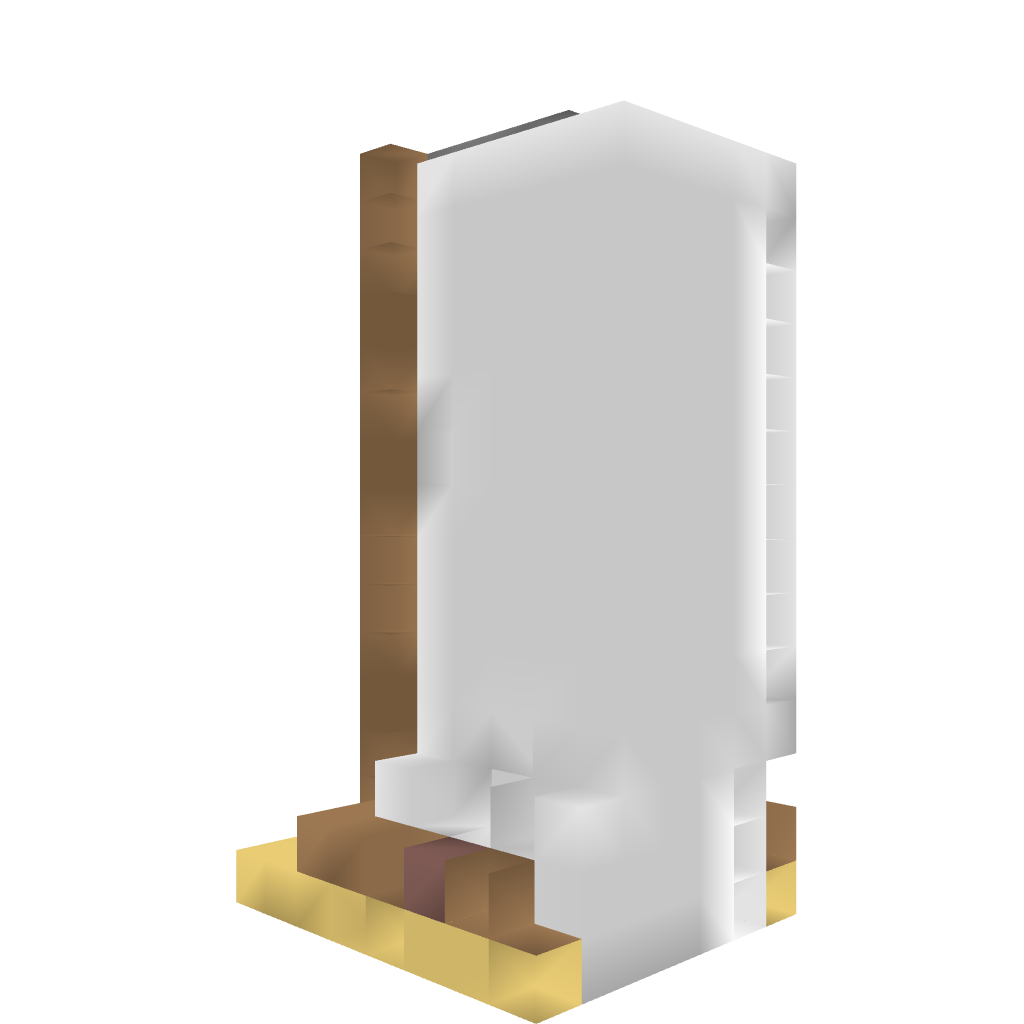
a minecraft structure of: Zombie Sorter bad low quality